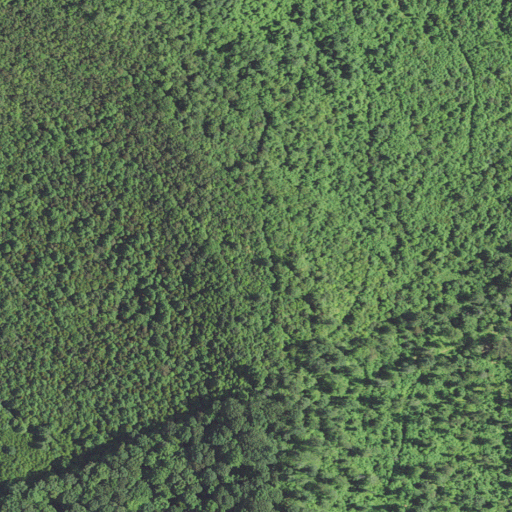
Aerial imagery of ridge(s) in West Virginia named Hogpen Ridge containing deciduous forest and shrub